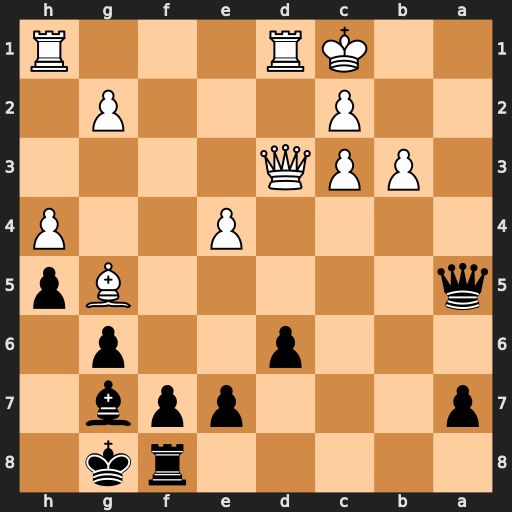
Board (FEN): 5rk1/p3ppb1/3p2p1/q5Bp/4P2P/1PPQ4/2P3P1/2KR3R
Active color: b
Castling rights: -
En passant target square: -
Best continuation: Bxc3 Qxc3 Qxc3